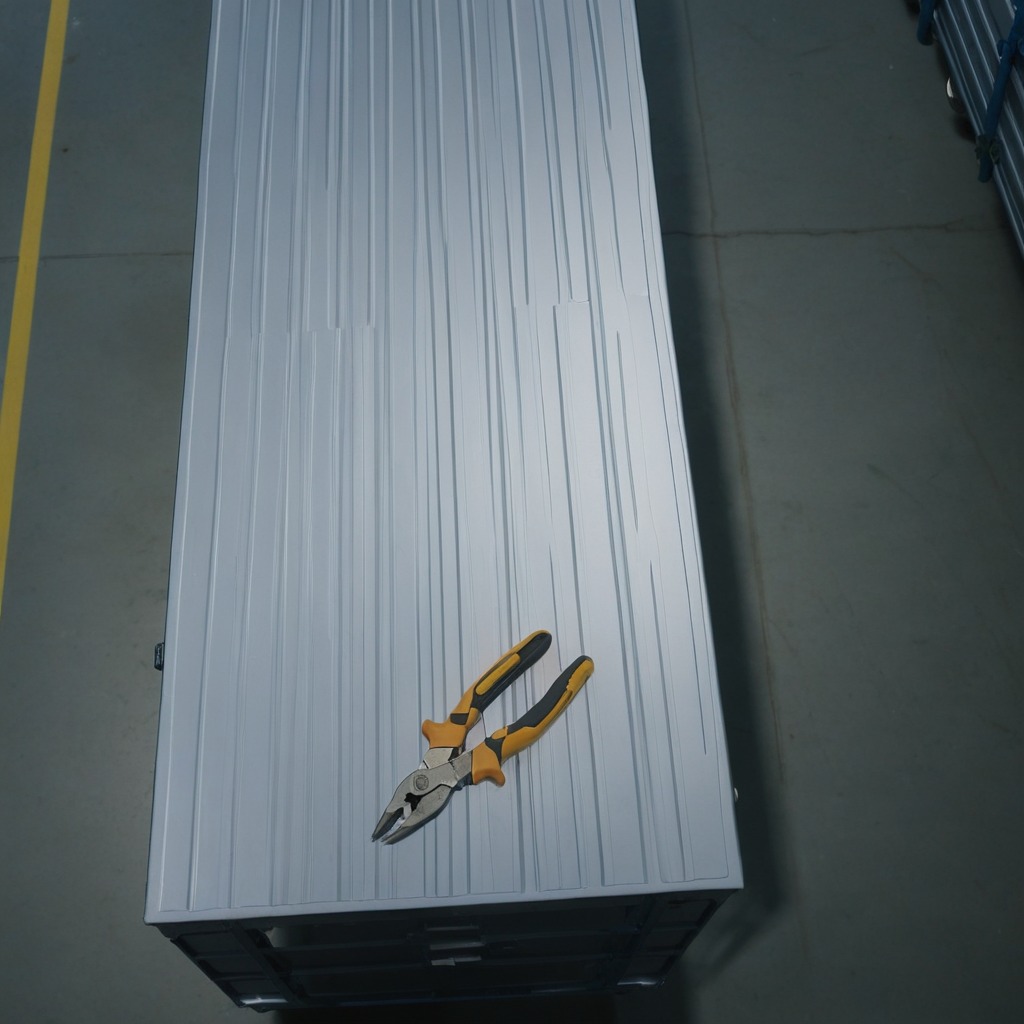
A plier is lying on a toolbox surface in an airplane hangar workshop.